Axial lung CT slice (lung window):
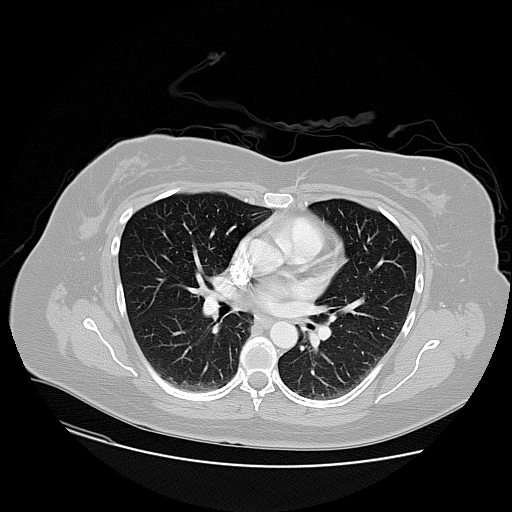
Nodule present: no